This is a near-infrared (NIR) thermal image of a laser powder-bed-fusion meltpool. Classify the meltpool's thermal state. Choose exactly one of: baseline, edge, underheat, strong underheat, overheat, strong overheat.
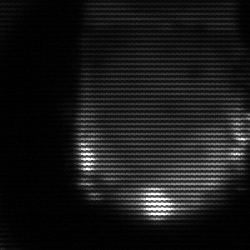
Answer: edge